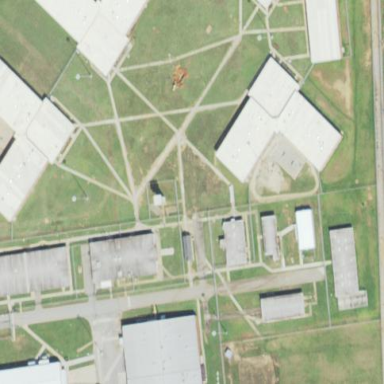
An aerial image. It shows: Prison.